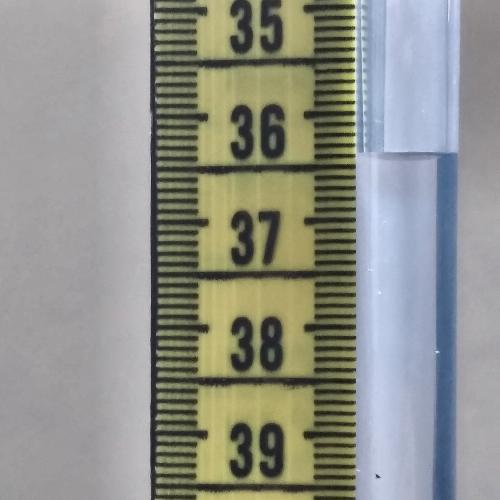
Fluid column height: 36.4 cm